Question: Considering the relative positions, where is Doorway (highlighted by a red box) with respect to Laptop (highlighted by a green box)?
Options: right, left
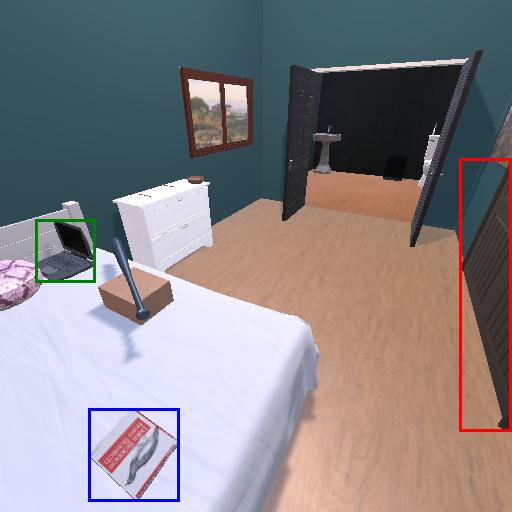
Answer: right